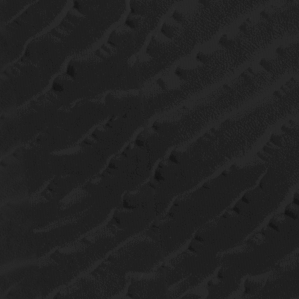
Label: non_frost